Question: i need to prevent mt app from sleeping.
so , at first i add this permission :
'''
< uses-permission android:name="android.permission.WAKE_LOCK"/>
'''
the below codes in Activity :
'''
PowerManager pm = (PowerManager) getSystemService(Context.POWER_SERVICE);
PowerManager.WakeLock wl= pm.newWakeLock(PowerManager.PARTIAL_WAKE_LOCK,"sleeplock");
'''
too , in app installing show permission:

But after all above Efforts, 'the Device fall to asleep(Off)' yet!
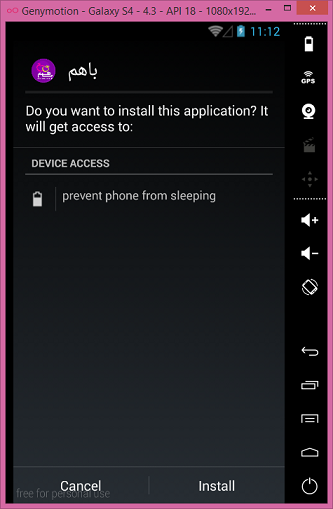
Answer: First, you need to 'acquire()' the 'WakeLock' to have it take effect.
Second, if your application has a UI, and you only want to keep the screen on while your UI is in the foreground, remove all of your 'WakeLock' logic and just call 'setKeepScreenOn(true)' on any widget in your UI.